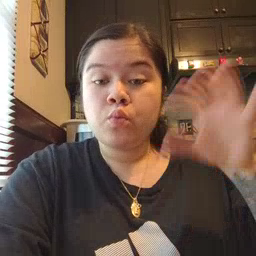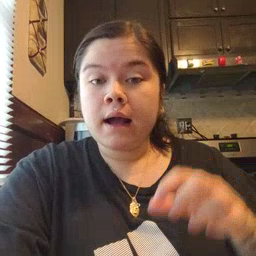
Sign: rain